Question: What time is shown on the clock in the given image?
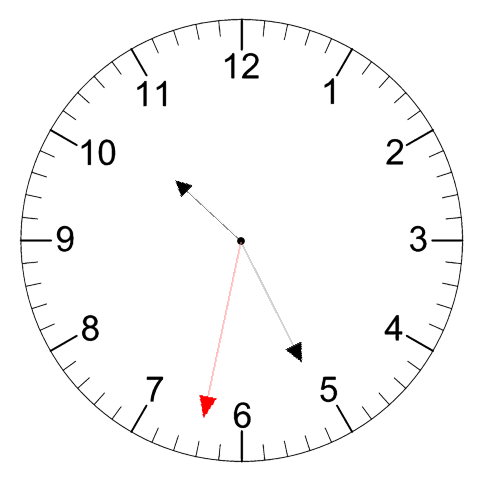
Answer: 10:25:32